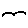
Label: bird